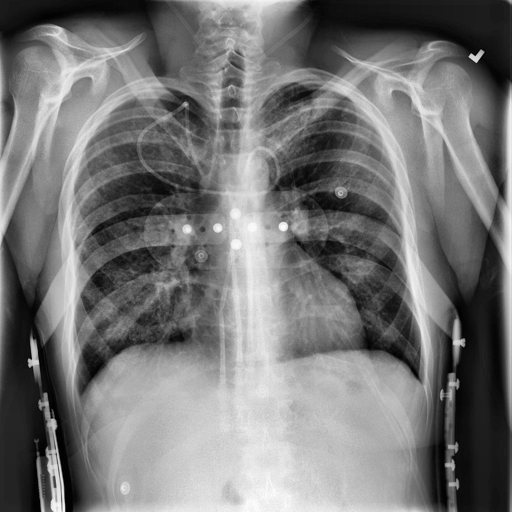
Finding: NORMAL